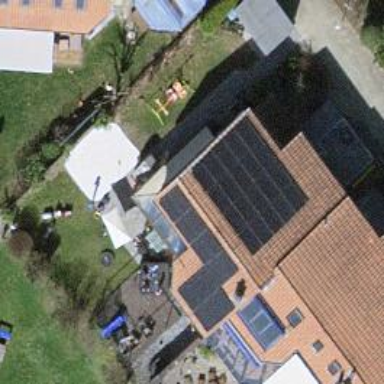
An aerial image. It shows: Solar power generator.